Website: macys
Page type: billing-address
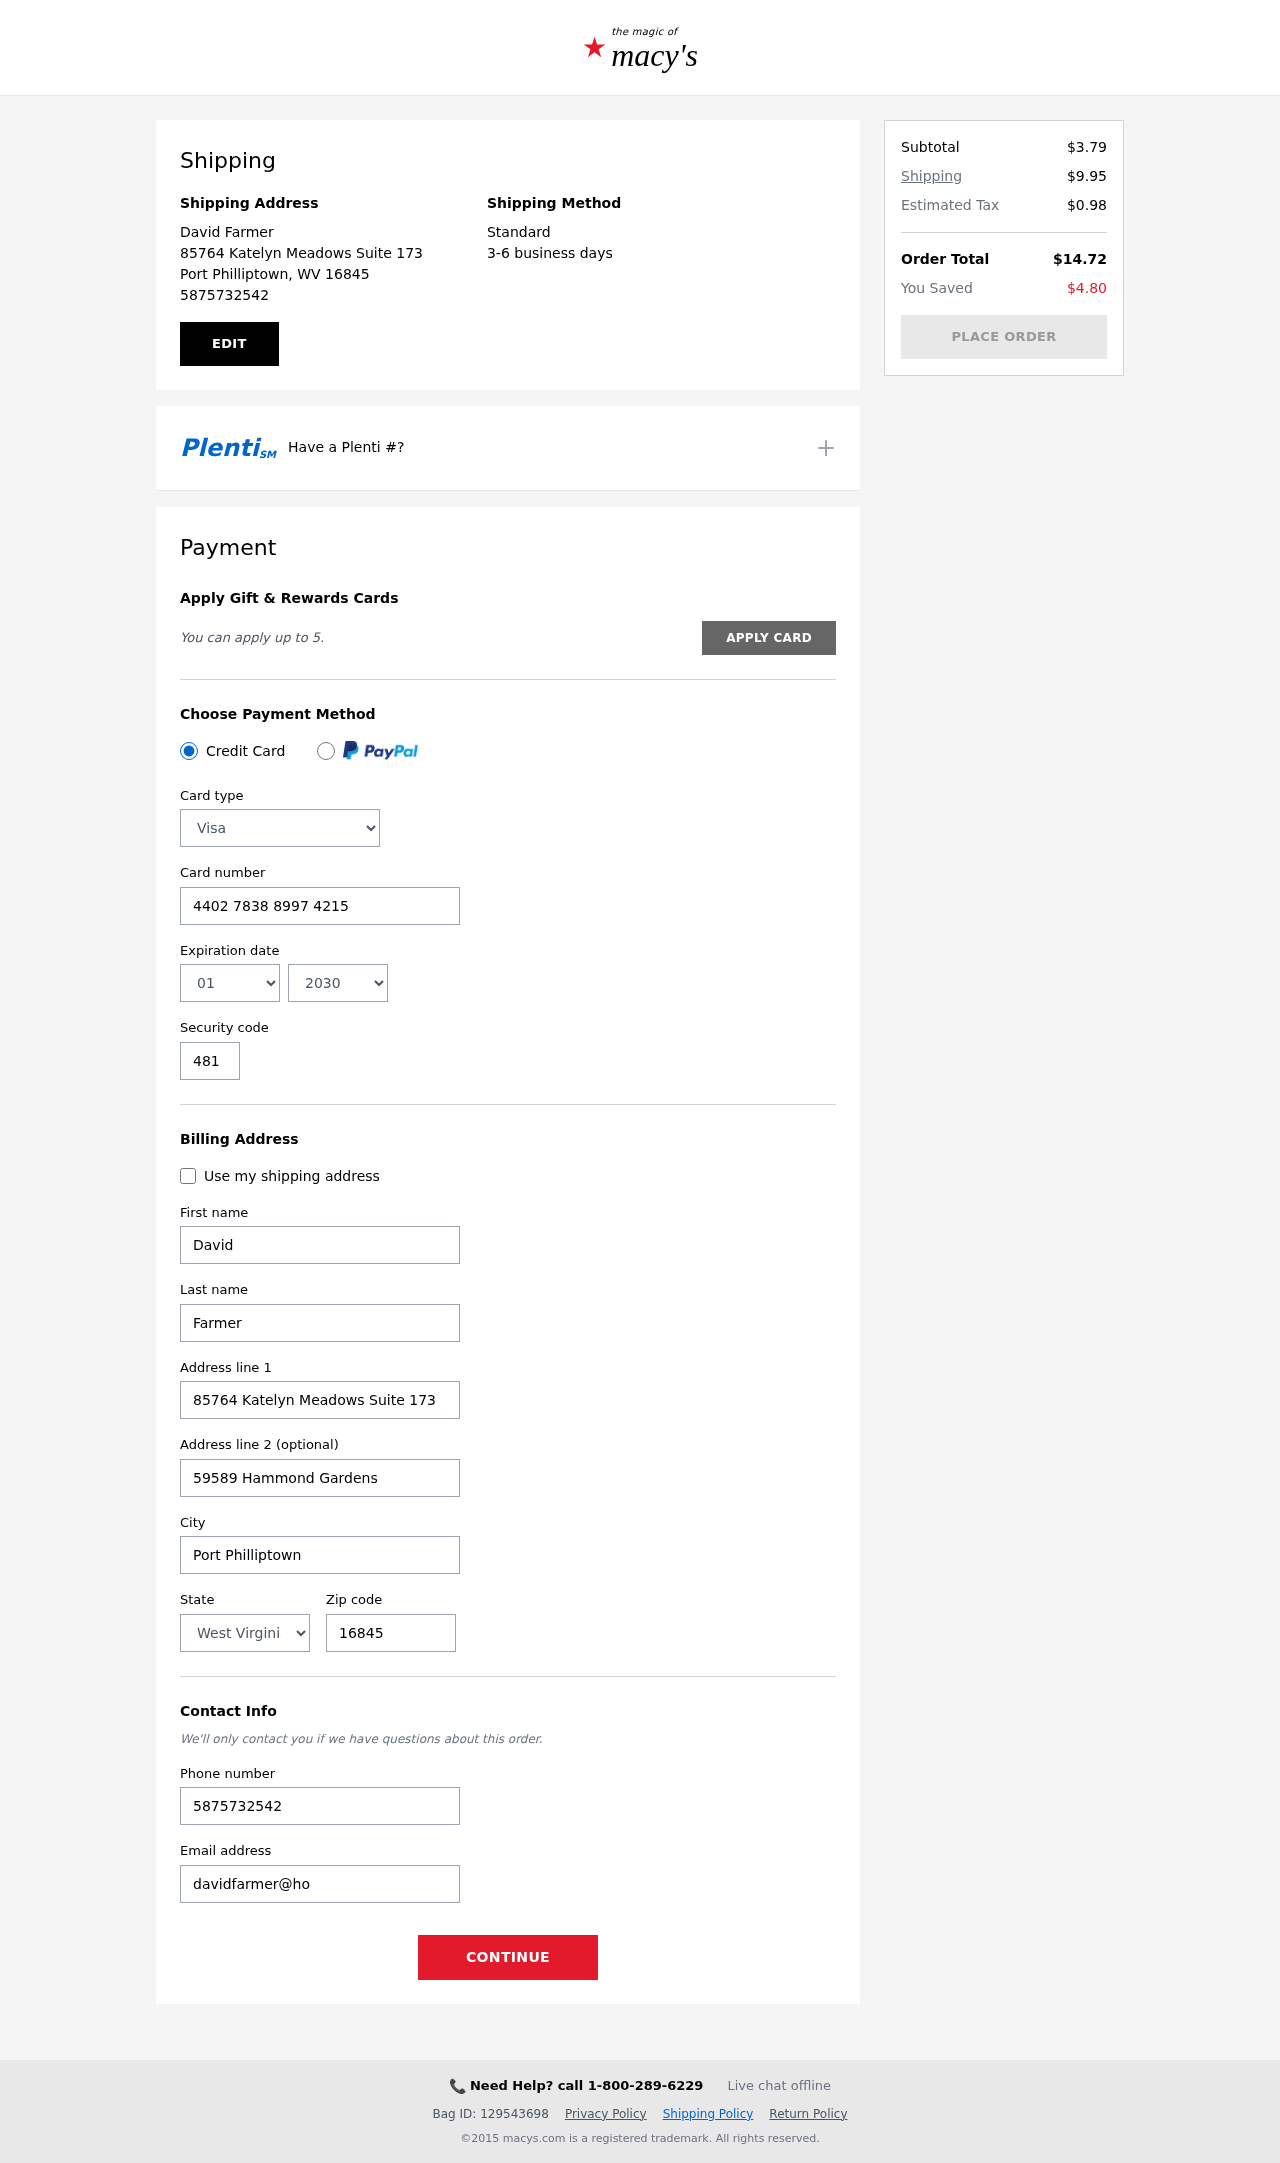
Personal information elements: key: PII_CARD_CVV
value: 481
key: PII_CARD_EXPIRY_MONTH
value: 01
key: PII_CARD_EXPIRY_YEAR
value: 30
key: PII_CARD_NUMBER
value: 4402 7838 8997 4215
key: PII_CARD_TYPE
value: Visa
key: PII_CITY
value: Port Philliptown
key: PII_CITY_STATE_ZIP
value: Port Philliptown, WV 16845
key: PII_EMAIL
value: davidfarmer@hotmail.com
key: PII_FIRSTNAME
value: David
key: PII_FULLNAME
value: David Farmer
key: PII_LASTNAME
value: Farmer
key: PII_PHONE
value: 5875732542
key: PII_POSTCODE
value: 16845
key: PII_STATE
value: West Virginia
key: PII_STREET
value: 85764 Katelyn Meadows Suite 173
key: PII_STREET2
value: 59589 Hammond Gardens
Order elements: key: ORDER_SUBTOTAL
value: $3.79
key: ORDER_SHIPPING_COST
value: $9.95
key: ORDER_TAX
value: $0.98
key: ORDER_TOTAL
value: $14.72
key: ORDER_SAVINGS
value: $4.80